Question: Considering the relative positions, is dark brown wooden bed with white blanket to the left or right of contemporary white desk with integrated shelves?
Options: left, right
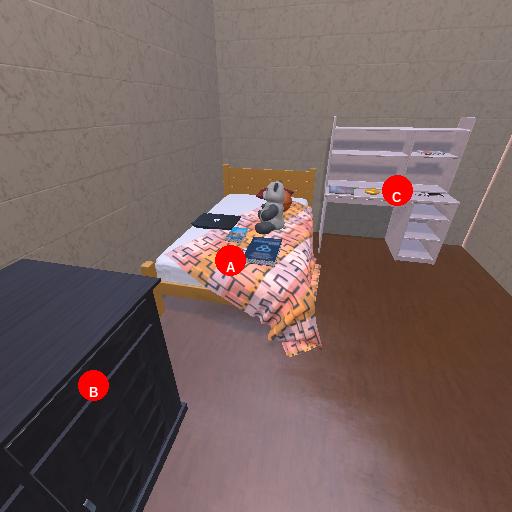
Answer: left